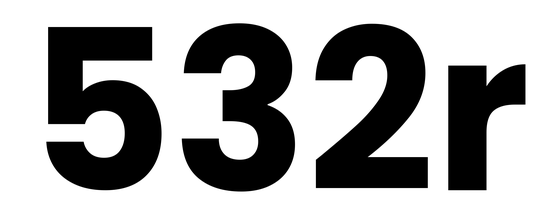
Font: Poppins-Bold